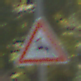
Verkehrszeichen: WildwechselRechts
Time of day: Midday
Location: Outdoor (Urban)
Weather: Clear
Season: NotSpecified
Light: Natural